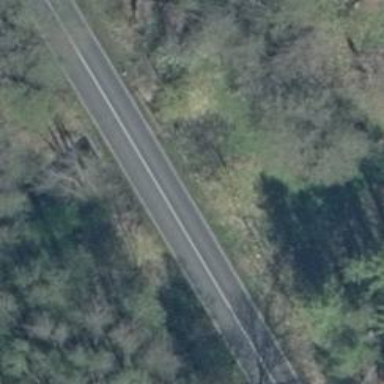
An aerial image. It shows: Secondary road with asphalt surface passing over bridge.